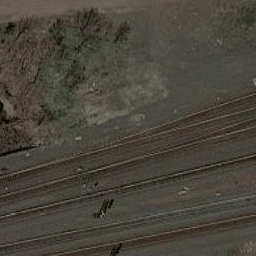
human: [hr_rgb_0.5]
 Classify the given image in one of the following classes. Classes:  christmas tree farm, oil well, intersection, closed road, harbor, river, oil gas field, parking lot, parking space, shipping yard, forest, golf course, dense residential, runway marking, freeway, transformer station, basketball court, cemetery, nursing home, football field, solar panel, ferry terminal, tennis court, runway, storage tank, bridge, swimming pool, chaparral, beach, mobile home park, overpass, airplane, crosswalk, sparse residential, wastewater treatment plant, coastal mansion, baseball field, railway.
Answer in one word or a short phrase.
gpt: railway